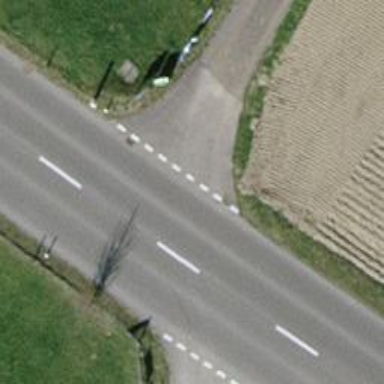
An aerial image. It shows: Tertiary road with asphalt surface.